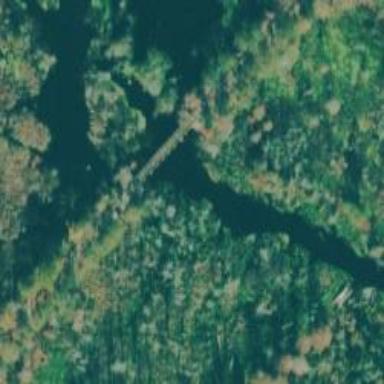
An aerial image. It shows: Preserved railway bridge.